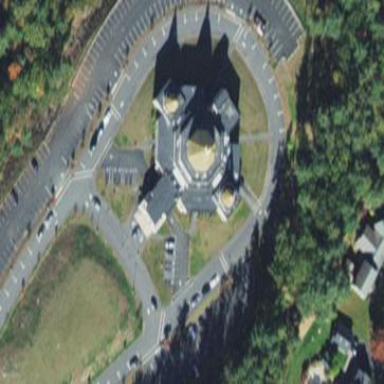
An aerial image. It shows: Building that is place of worship.